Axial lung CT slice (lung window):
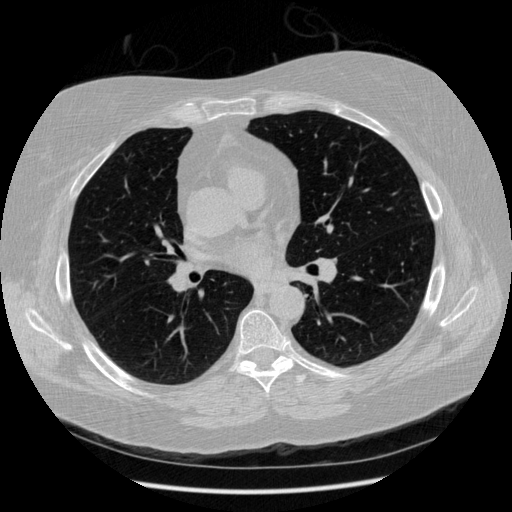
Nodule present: no